Question: I i'm using more than 1 validation for a text box in that case if 1st validation is not passed then the second validation is showing after some blank space that is for 1st validator.In my project for email textbox i'm using two validation requiredfield and regular expression but my regular expression validator not showing on right place.I tried css i.e left-margin but that not works for me.

my code is
First Name
Last Name
Email Id
'''
&nbsp;&nbsp;</td>
</tr>
<tr>
<td>
User Id
</td>
<td>
<asp:TextBox ID="TextBox7" runat="server" EnableViewState="true" Height="22px" Width="189px"></asp:TextBox>
<asp:RequiredFieldValidator ID="RequiredFieldValidator4" runat="server"
ControlToValidate="TextBox7"
ErrorMessage="It is a mandatory field Can't be left blank" ForeColor="#FF3300"></asp:RequiredFieldValidator>
</td>
</tr>
<tr>
<td>
Password
</td>
<td>
<asp:TextBox ID="TextBox4" runat="server" EnableViewState="true" TextMode="Password" Height="22px" Width="189px"></asp:TextBox>
<asp:RequiredFieldValidator ID="RequiredFieldValidator5" runat="server"
ForeColor="#FF3300" ControlToValidate="TextBox4" ErrorMessage="It is a mandatory field Can't be left blank"></asp:RequiredFieldValidator>
</td>
</tr>
<tr>
<td>
Full Address
</td>
<td>
<asp:TextBox ID="TextBox5" runat="server" Height="64px" TextMode="MultiLine" Width="189px"></asp:TextBox>
<asp:RequiredFieldValidator ID="RequiredFieldValidator6" runat="server"
ForeColor="#FF3300" ControlToValidate="TextBox5" ErrorMessage="It is a mandatory field Can't be left blank"></asp:RequiredFieldValidator>
</td>
</tr>
<tr>
<td>
Mobile No.
</td>
<td>
<asp:TextBox ID="TextBox6" runat="server"></asp:TextBox>
<asp:RequiredFieldValidator ID="RequiredFieldValidator7" runat="server"
ForeColor="#FF3300" ControlToValidate="TextBox4" ErrorMessage="It is a mandatory field Can't be left blank"></asp:RequiredFieldValidator>
<asp:RangeValidator ID="RangeValidator1" runat="server"
ForeColor="#FF3300" ControlToValidate="TextBox6" ErrorMessage="Not in the correct format"
MaximumValue="<PHONE>" MinimumValue="<PHONE>"></asp:RangeValidator>
</td>
</tr>
</table>
<asp:ImageButton ID="ImageButton1" runat="server"
ImageUrl="~/img/str/buttons/submit_blue.png" onclick="ImageButton1_Click" />
'''
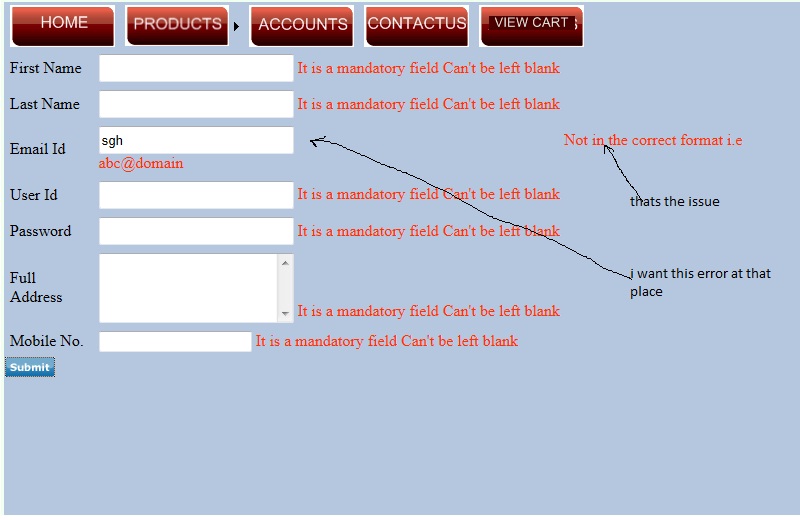
Answer: Try setting your validator's property to . The default value for that property is , which means your validator's html is rendered with the css rule, while with Dynamic it gets a css rule instead. The css rule will leave empty whitespace in place of an element, won't.